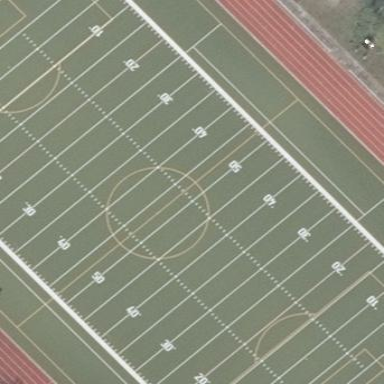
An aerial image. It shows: Pitch for American football.